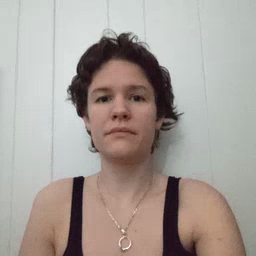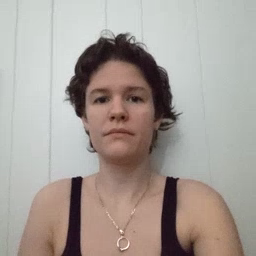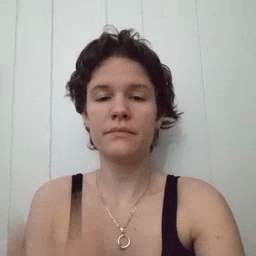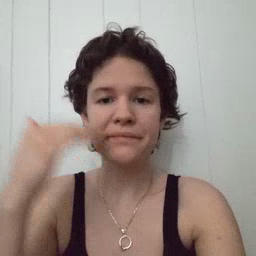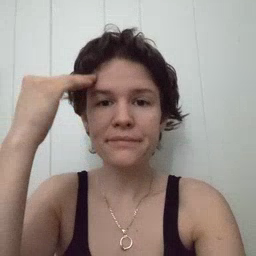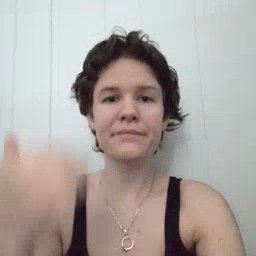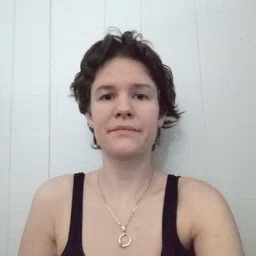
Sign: head